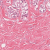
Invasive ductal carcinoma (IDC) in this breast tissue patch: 1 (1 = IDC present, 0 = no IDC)